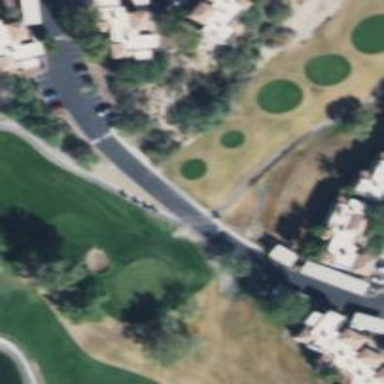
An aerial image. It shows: Golf tee.